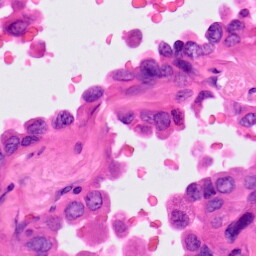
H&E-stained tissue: Lung